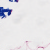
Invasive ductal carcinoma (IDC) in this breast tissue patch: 0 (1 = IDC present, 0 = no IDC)